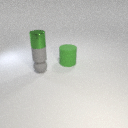
large green rubber cylinder behind small gray rubber sphere